Question: i have a list of posts.
i want print some words of post content with post title
just like GMAIL ( old design )
'''
$TopicTitle='social networks';
$SmallDescription='The ability to easily bookmark or share content on popular social media platforms';
echo '<p class="title">'.$TopicTitle.'</p>'.' - <span class="desc">'.$SmallDescription.'</span>';
//this will prints
//social networks - The ability to easily bookmark or share content on popular social media platforms
'''
And it works fine..
But...
if user has small monitor or had resized page to small
The page will be not enough for the big title, so it will have a new like
like this
'''
//social networks - The ability to easily bookmark or share content
//on popular social media platforms
'''
will have a new line!
So, i want make something profissional like Gmail
while you are shrinking the page, the title is shrinking too, i don't mean the size of title, i mean the title itself, will became like this
'''
//social networks - The ability to easily bookmark or share content
'''
Some of title has been deleted, i don't know how they do this, java or html!
i want do this trick to save the butey of my design
if you did not understood me
please see this picture

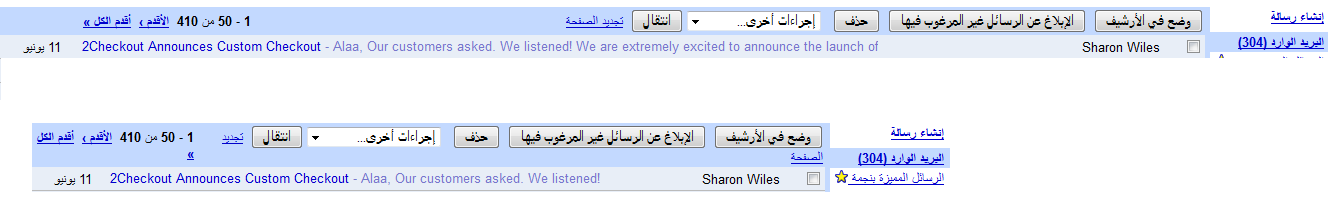
Answer: I don't know the exact way Google did this, but there are many possible solutions. Here's one that comes to mind:
First, limit the height of your titles to the same of your 'line-height' and specify 'overflow: hidden;' for them. Then optionally replace the spaces you don't want to cut off at with ' '. This way when the container is resized, the title is wrapped to another line which is not displayed.
See <URL> for a demonstration.